Interaction volume radius: 5 \u00c5
Interaction volume height: 15 \u00c5
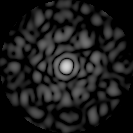
Disorder parameter: 0.8214